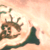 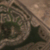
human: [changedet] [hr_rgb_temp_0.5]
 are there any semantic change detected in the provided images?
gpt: The desert area was urbanized.